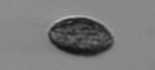
Label: Pseudochattonella_farcimen